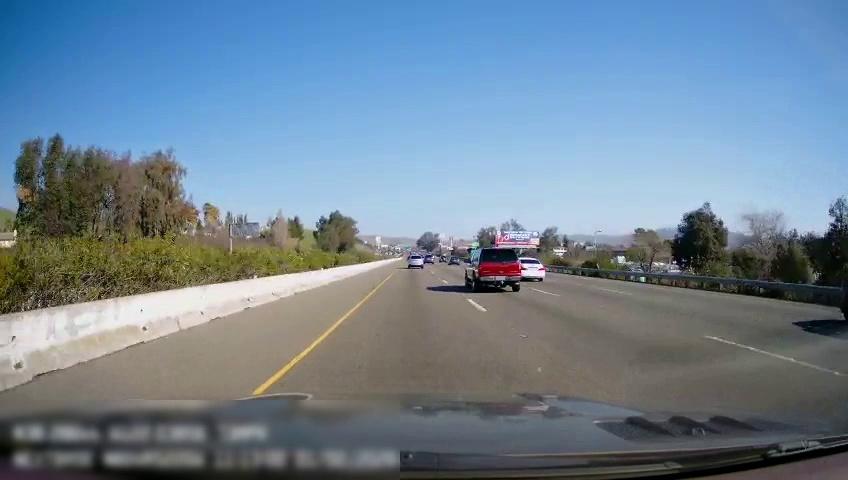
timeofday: Day
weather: Sunny
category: Drivable Space
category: Vehicles | Car
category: Vehicles | Car
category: Vehicles | Car
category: Vehicles | SUV
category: Vehicles | SUV
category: Lanes | Alternate Lane
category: Lanes | Current Lane
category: Lanes | Current Lane
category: Lanes | Alternate Lane